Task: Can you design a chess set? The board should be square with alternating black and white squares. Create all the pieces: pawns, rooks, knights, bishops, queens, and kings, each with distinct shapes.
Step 4965:
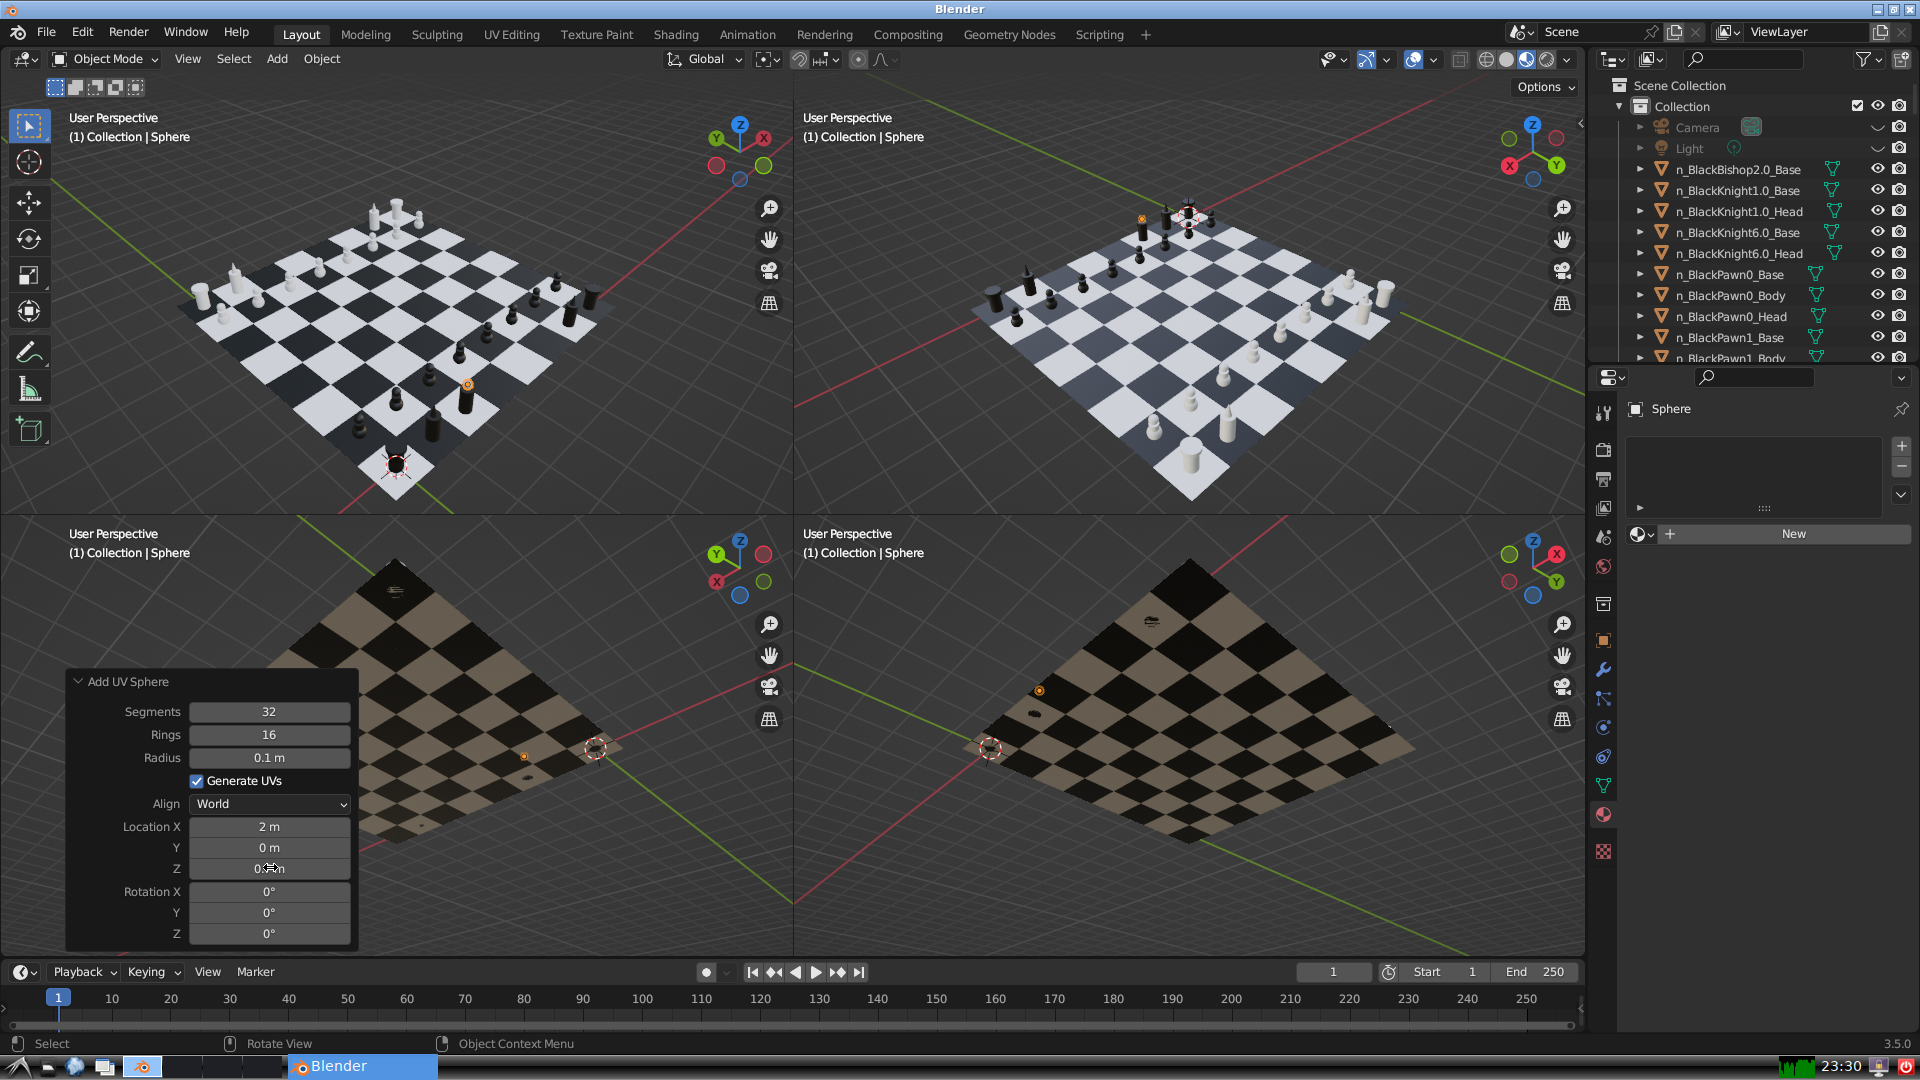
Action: {"mouse_move": [960, 540]}